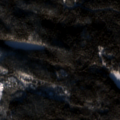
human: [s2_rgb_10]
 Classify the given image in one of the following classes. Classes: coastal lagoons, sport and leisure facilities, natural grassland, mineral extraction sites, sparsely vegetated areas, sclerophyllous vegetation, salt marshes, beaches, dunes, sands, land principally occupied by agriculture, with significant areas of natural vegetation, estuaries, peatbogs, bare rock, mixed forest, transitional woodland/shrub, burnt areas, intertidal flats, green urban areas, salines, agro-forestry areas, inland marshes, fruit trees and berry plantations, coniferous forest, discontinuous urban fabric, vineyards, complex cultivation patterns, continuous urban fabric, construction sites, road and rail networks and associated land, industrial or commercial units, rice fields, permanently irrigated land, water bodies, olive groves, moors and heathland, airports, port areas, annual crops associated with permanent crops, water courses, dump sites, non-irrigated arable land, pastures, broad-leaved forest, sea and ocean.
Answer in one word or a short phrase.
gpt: coniferous forest, mixed forest, transitional woodland/shrub